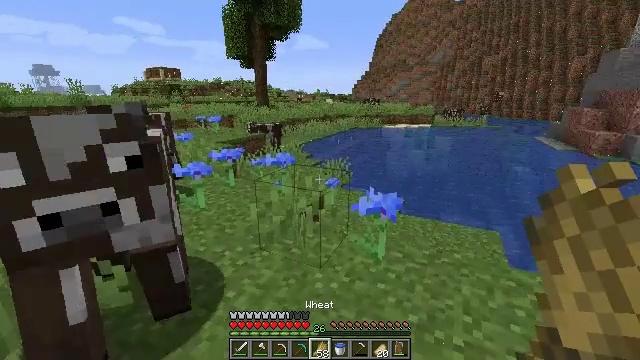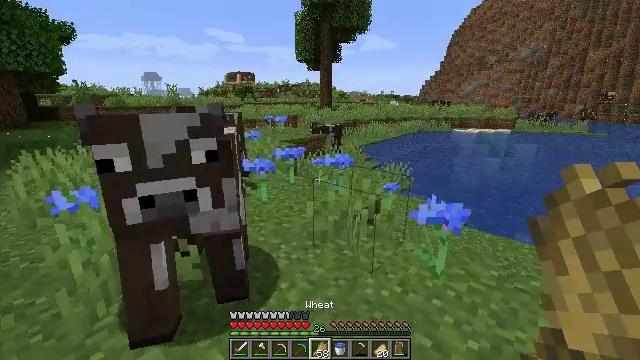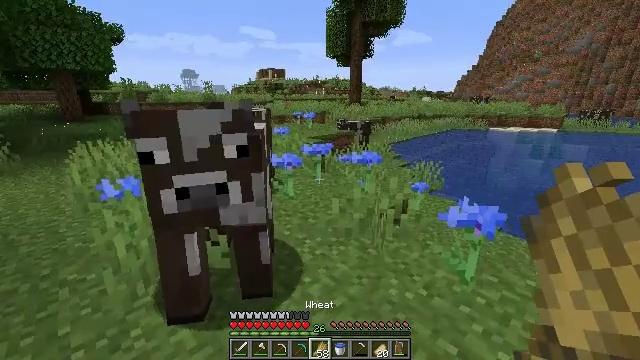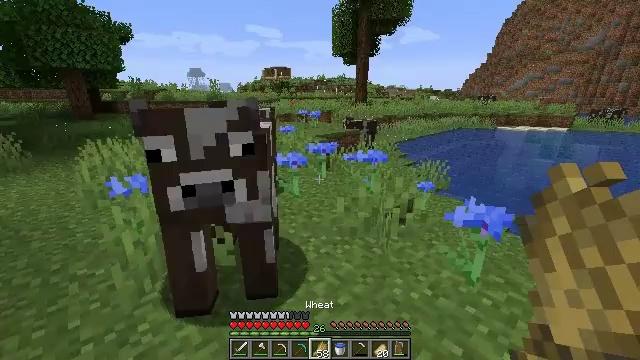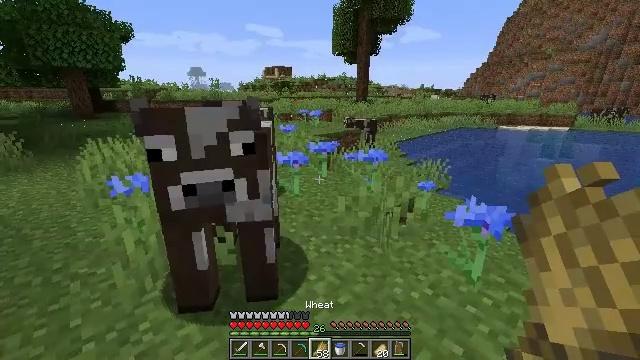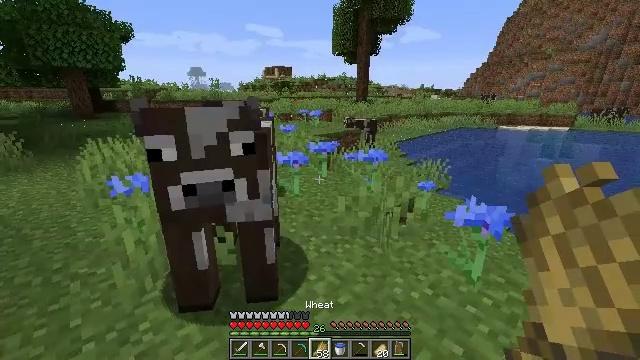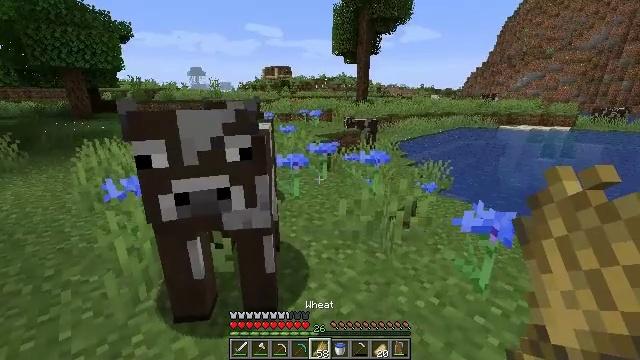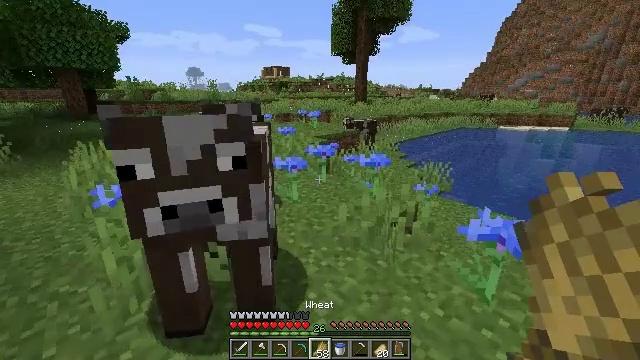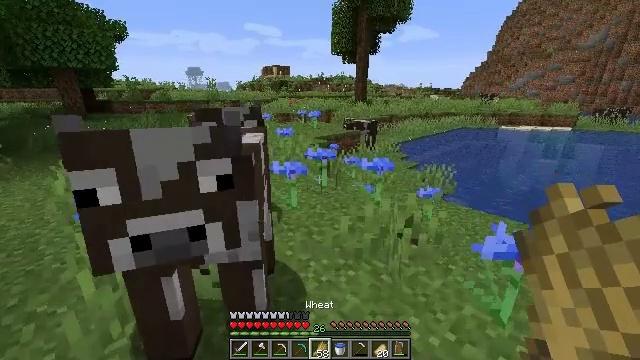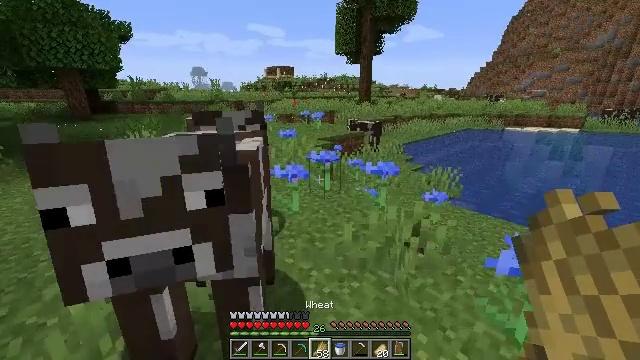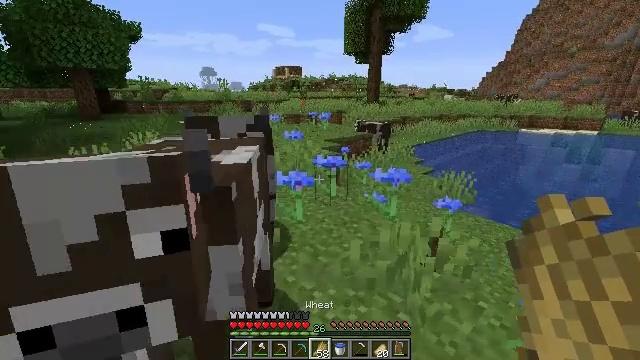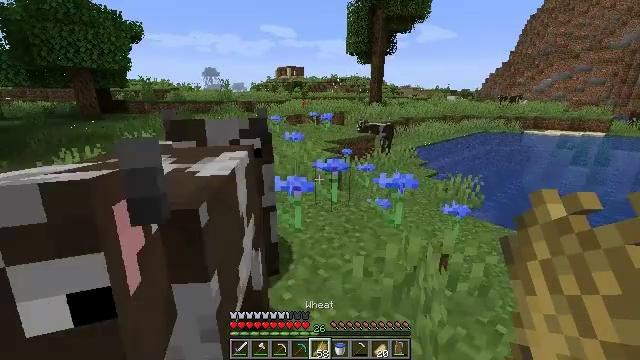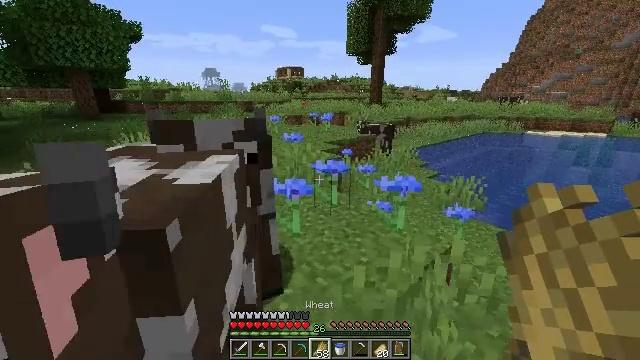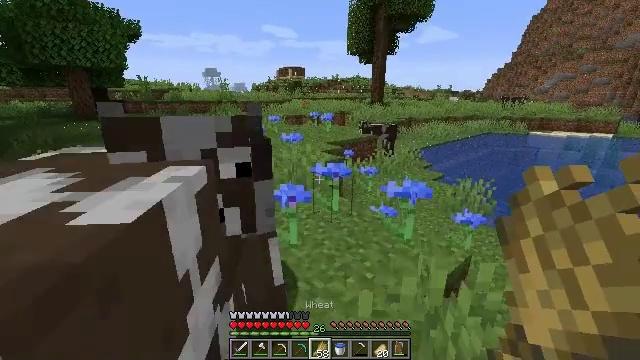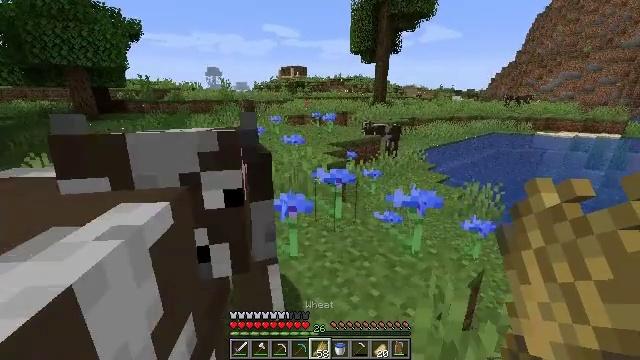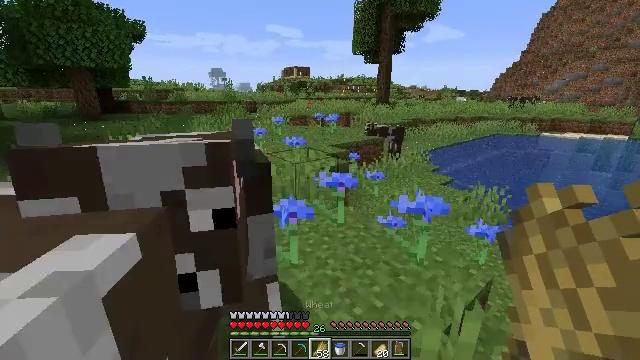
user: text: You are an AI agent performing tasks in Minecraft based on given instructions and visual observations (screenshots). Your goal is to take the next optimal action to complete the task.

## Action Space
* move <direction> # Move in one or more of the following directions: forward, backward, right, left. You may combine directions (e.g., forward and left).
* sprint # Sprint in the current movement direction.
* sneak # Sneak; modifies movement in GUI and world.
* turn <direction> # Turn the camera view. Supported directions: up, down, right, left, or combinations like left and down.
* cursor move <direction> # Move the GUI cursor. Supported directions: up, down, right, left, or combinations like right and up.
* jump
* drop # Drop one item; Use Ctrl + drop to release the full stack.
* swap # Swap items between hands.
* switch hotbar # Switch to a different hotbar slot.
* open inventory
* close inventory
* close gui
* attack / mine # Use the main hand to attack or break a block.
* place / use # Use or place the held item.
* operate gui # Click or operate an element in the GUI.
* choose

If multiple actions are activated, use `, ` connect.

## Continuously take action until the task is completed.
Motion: motion action
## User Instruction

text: Gather the birch fence from a structure.
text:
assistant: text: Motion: turn left
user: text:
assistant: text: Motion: turn left
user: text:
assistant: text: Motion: turn left
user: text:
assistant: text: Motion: no_op
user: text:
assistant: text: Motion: no_op
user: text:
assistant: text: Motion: move forward
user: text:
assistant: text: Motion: move forward
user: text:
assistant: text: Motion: move forward
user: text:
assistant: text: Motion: move forward
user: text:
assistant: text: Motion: move forward, turn left
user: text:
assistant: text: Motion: move forward
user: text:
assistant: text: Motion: move forward
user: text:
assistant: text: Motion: move forward
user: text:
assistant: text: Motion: move forward
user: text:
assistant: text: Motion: move forward
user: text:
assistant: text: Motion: move forward
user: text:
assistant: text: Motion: move forward
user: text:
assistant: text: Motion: turn right
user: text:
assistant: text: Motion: turn right and up
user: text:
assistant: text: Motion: turn right
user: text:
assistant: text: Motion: turn right and down
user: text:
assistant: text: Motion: move left, turn right
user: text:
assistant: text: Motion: move back and move left, turn right
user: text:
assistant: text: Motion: move back and move left, turn right and down
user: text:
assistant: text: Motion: move back and move left, turn right
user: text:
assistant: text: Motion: move back and move left, turn right
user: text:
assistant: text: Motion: move back and move left, turn right
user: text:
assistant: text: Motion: move back and move left, turn right
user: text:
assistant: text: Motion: move back and move left, turn right
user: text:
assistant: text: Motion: move back and move left, turn right